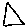
Label: triangle